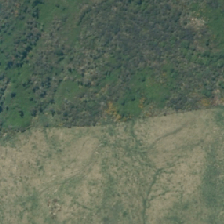
Land cover: manuka_kanuka